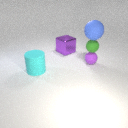
small purple rubber sphere behind large cyan rubber cylinder